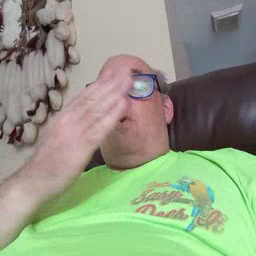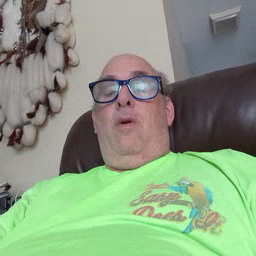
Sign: book